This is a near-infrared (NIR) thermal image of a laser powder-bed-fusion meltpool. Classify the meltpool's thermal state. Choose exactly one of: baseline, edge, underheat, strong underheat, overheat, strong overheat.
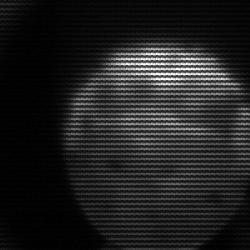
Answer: edge